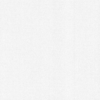
Label: dusty